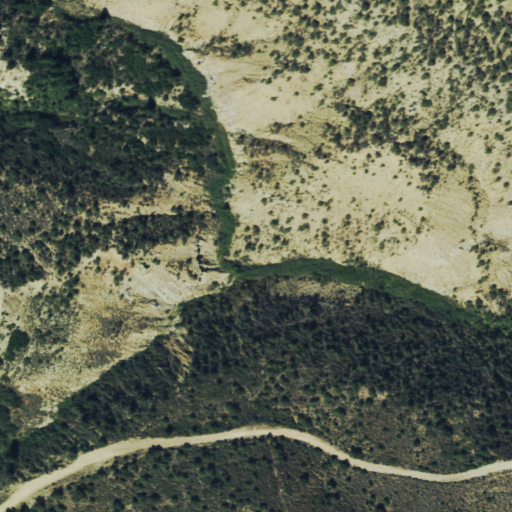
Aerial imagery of valley in Colorado named Doodlebug Gulch containing shrub and evergreen forest